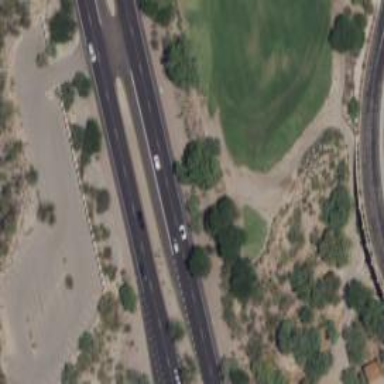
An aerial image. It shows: Path designated for golf carts.